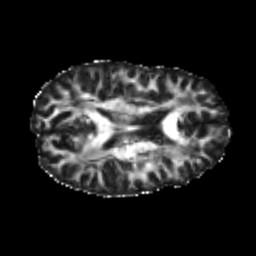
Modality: FA
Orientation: axial
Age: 22
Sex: male
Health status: healthy
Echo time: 0.074 s